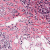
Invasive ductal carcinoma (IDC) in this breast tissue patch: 0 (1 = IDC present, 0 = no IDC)